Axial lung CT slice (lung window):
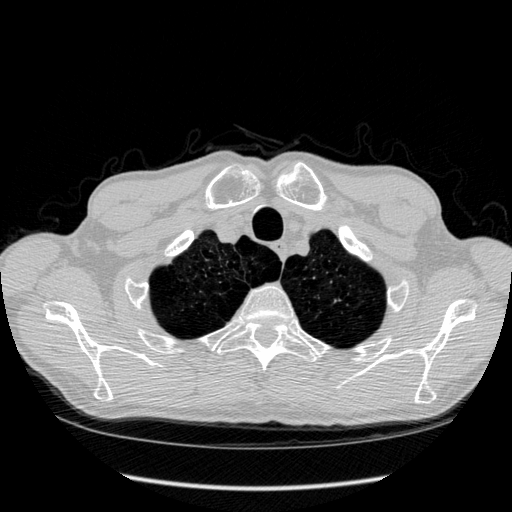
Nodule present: no